Interaction volume radius: 5 \u00c5
Interaction volume height: 15 \u00c5
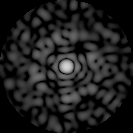
Disorder parameter: 0.8889